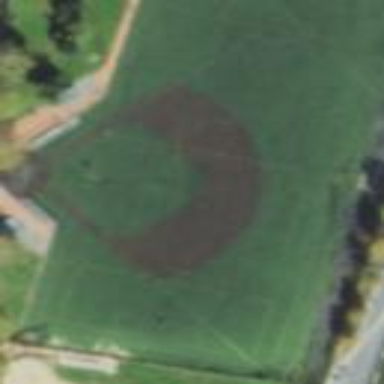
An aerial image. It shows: Softball pitch with artificial turf surface for leisure sports.